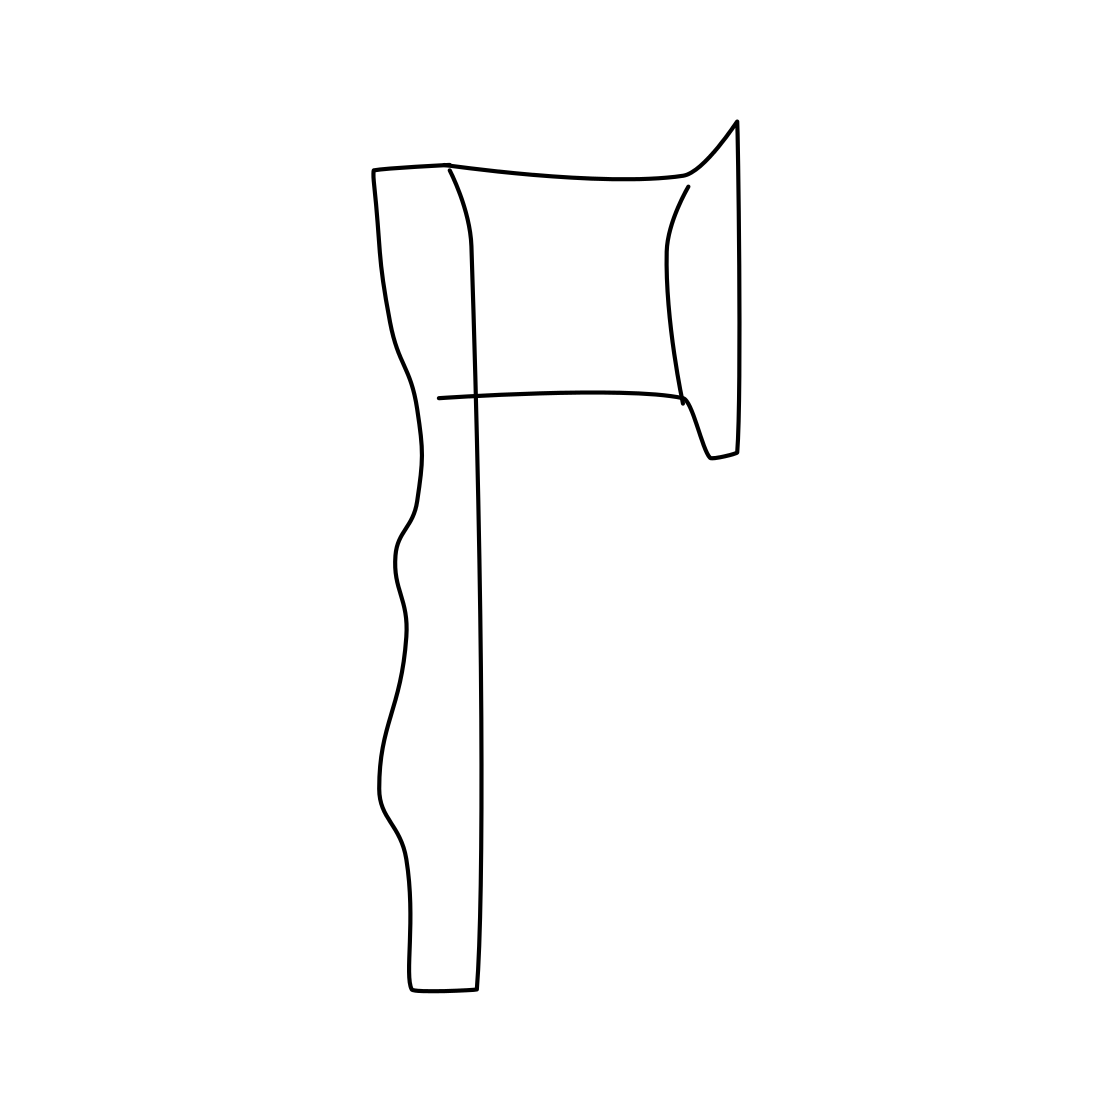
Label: axe